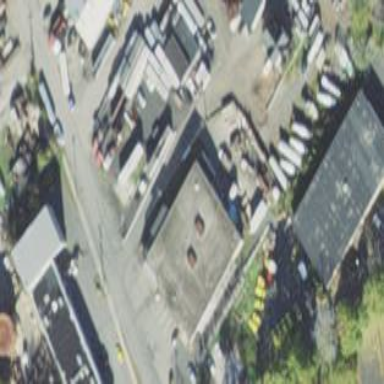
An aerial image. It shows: Part of building.